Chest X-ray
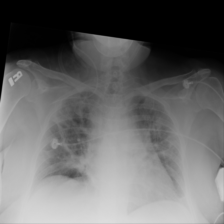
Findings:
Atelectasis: negative
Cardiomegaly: negative
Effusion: negative
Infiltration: positive
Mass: negative
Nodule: negative
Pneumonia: negative
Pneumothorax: negative
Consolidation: negative
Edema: negative
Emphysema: negative
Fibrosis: negative
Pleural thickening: negative
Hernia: negative